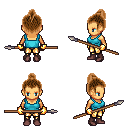
a pixel art fantasy rpg character, female body template, human, tanned skin, teal pirate shirt, gold greaves, brown short topknot hairstyle, gold gloves, maroon shoes, spear, four views (front, back, left, right), 2x2 character sprite sheet, small pixel art, hard edges, no anti-aliasing